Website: home-depot
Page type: payment
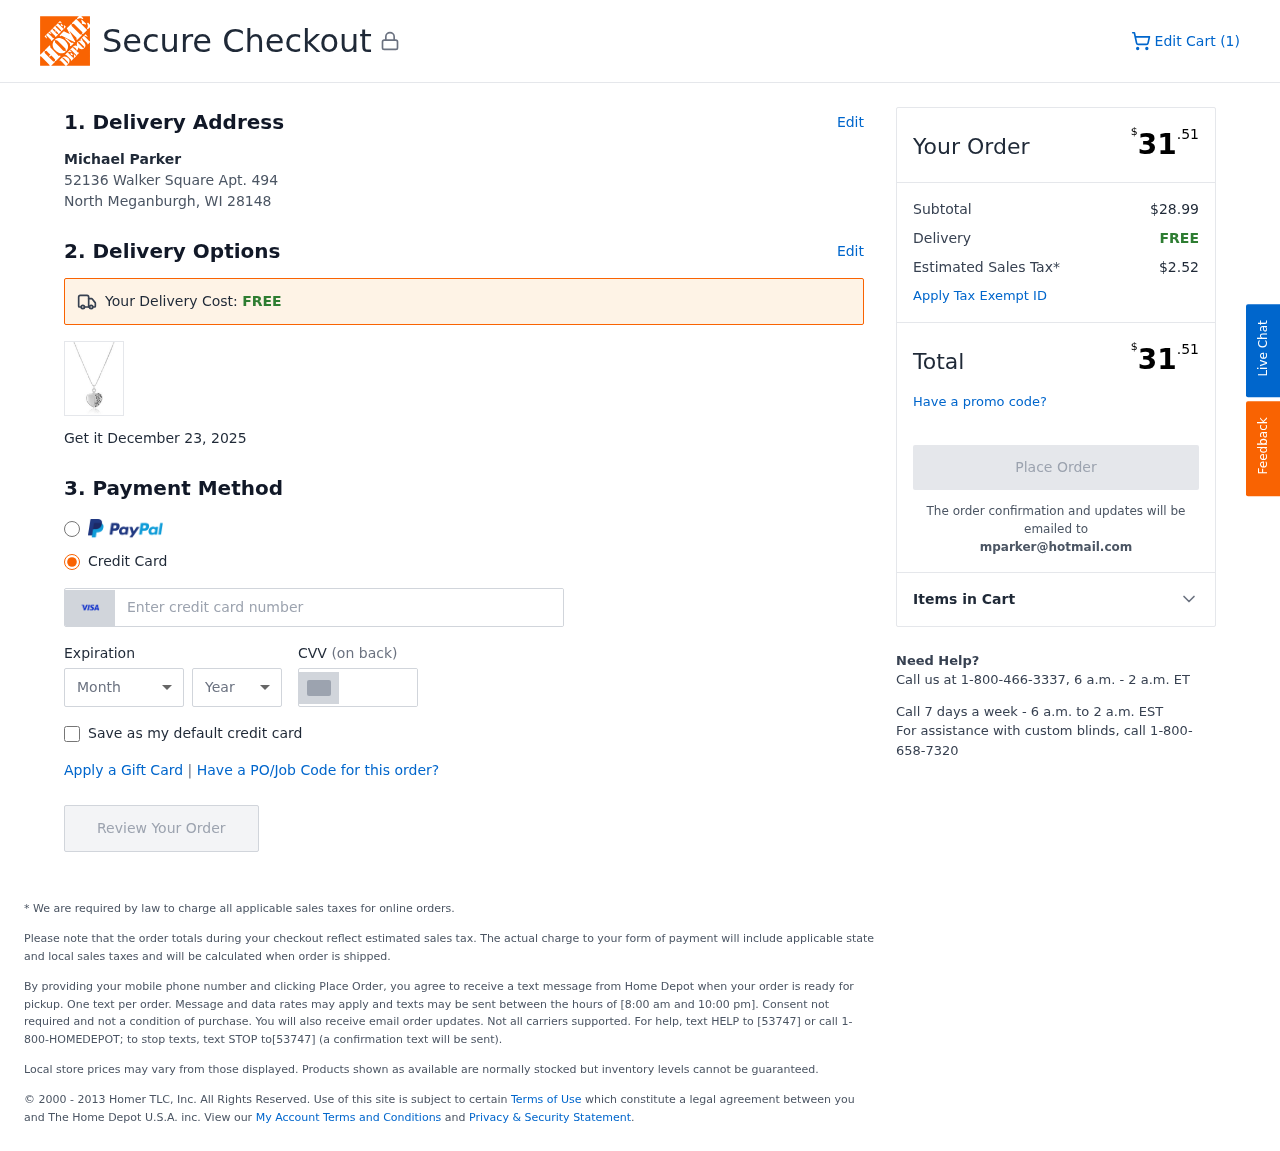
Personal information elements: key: PII_CARD_CVV
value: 148
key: PII_CARD_EXPIRY_MONTH
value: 07
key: PII_CARD_EXPIRY_YEAR
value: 26
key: PII_CARD_NUMBER
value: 4095 2311 9117 6170
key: PII_CITY_STATE_ZIP
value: North Meganburgh, WI 28148
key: PII_EMAIL
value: mparker@hotmail.com
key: PII_FULLNAME
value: Michael Parker
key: PII_STREET
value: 52136 Walker Square Apt. 494
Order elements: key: ORDER_NUM_ITEMS
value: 1
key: ORDER_DELIVERY_DATE
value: December 23, 2025
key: ORDER_TOTAL
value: $31.51
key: ORDER_SUBTOTAL
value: $28.99
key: ORDER_SHIPPING_COST
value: FREE
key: ORDER_TAX
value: $2.52